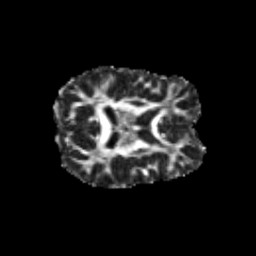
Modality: FA
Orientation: axial
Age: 28
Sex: female
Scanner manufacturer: siemens
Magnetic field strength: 3 T
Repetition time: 3.5 s
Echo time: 0.113 s